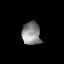
Tissue: skin
Cell type: Epithelial cells
Senescence score: 0.2839
Nuclear area (px): 415
Mean DAPI intensity: 139.841